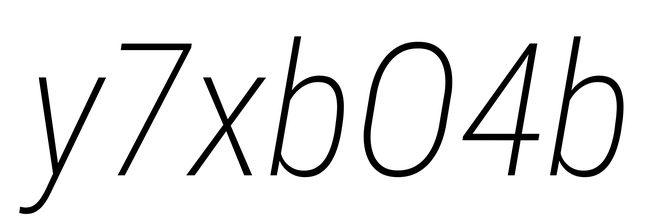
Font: Roboto-Italic_Condensed_ExtraLight_Italic